Question: So I'm working on a node.js game server application at the moment, and I've hit a bit of a wall here. My issue is that I'm using socket.io to accept inbound connections from game clients. These clients might be connected to one of several Zones or areas of the game world.
The basic architecture is displayed below. The master process forks a child process for each Zone of the game which runs the Zone Manager process; a process dedicated to maintaining the Zone data (3d models, positions of players/entities, etc). The master process then forks multiple "Communication Threads" for each Zone Manager it creates. These threads create an instance of socket.io and listen on the port for that Zone (multiple threads listening on a single port). These threads will handle the majority of the game logic in their own process as well as communicate with the database backing the game server. The only issue is that in some circumstances they may need to communicate with the Zone Manager to receive information about the Zone, players, etc.

As an example: A player wants to buy/sell/trade with a non-player character (NPC) in the Zone. The Zone Communication thread needs to ask the Zone Manager thread if the player is close enough to the NPC to make the trade before it allows the trade to take place.
The issue I'm running into here is that I was planning to make use of the node.js cluster functionality and use the 'send()' and 'on()' methods of the processes to handle passing messages back and forth. That would be fine except for one caveat I've run into with it. Since all child processes spun off with 'cluster.fork()' can only communicate with the "master" process. The node.js root process becomes a bottleneck for all communication. I ran some benchmarks on my system using a script that literally just bounced a message back and forth using the cluster's Inter-process Communication (IPC) and kept track of how many relays per second were being carried out. It seems that eventually node caps out at about 20k per second in terms of how many IPC's it can relay. This number was consistent on both a Phenom II 1.8ghz quad core laptop, and an FX-8350 4.0ghz 8-core desktop.
Now that sounds pretty decently high, except that this basically means that regardless of how many Zones or Communication Threads there are, all IPC is still bottlenecking through a single process that acts as a "relay" for the entire application. Which means that although it seems each individual thread can relay > 20k IPCs per second, the entire application as a whole will never relay more than that even if it were on some insane 32 core system since all the communication goes through a single thread.
So that's the problem I'm having. Now the dilemma. I've read a lot about the various other options out there and read like 20 different questions here on stack about this topic and I've seen a couple things popping up regularly:
<URL>
I'm actually running Redis on my server at the moment and using it as the socket.io datastore so that socket.io in multiple threads can share connection data so that a user can connect to any of N number of socket.io threads for their Zone so the server can sort of automatically load balance the incoming connections.
My concern with this is that it runs through the network stack. Hardly ideal for communication between multiple processes on the same server. I feel like the latency would be a major issue in the long run.
<URL>
I've never used this one for anything before, but I've been hearing a bit about it lately. Based on the reading I've done, I've found a lot of examples of people using it with TCP sockets, but there's not a lot of buzz about people using it for IPC. I was hoping perhaps someone here had worked with 0MQ for IPC before (possibly even in node.js?) and could shine some light on this option for me.
<URL>
Again I've never used this, but from what I've seen it looks like it's another option that is designed to work over TCP which means the network stack gets in the way again.
<URL>
Someone linked this in another question on here (which I can't seem to find again unfortunately). I've never even heard of it, and it looks like a very small solution that opens up and listens on UDP connections. Although this would probably still be faster than TCP options, we still have the network stack in the way right? I'm definitely like about a mile outside of my "programmer zone" as is here and well into the realm of networking/computer architecture stuff that I don't know much about lol
Anyway the bottom line is that I'm completely stuck here and have no idea what the best option would be for IPC in this scenario. I'm assuming at the moment that 0MQ is the best option of the ones I've listed above since it's the only one that seems to offer an "IPC" option for communication protocol which I presume means it's using a UNIX socket or something that's not going through the network stack, but I can't confirm that or anything.
I guess I'm just hoping some people here might know enough to point me in the right direction or tell me I'm already headed there. The project I'm working on is a multiplayer game server designed to work "out of the box" with a multiplayer game client both powering their 3D graphics/calculations with Three.js. The client and server will be made open source to everyone once I get them all working to my satisfaction, and I want to make sure that the architecture is as scalable as possible so people don't build a game on this and then go to scale up and end up hitting a wall.
Anyway thanks for your time if you actually read all this :)
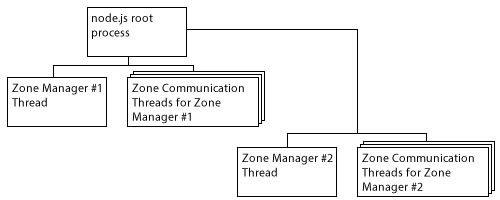
Answer: I think that 0MQ would be a very good choice, but I admit that I don't know the others :D
For 0MQ it's transparent what transport you decide to use, the library calls are the same. It's just about choosing particular endpoint (and thus transport) during the call to 'zmq_bind' and 'zmq_connect' at the beginning. There are basically 4 paths you may decide to take:
1. "inproc://<id>" - in-process communication endpoint between threads via memory
2. "ipc://<filepath>" - system-dependent inter-process communication endpoint
3. "tcp://<ip-address>" - clear
4. "pgm://..." or "epgm://..." - an endpoint for Pragmatic Reliable Multicast
So to put is simply, the higher in the list you are, the faster it is and the less problems considering latency and reliability you have to face. So you should try to keep as high as possible. Since your components are processes, you should go with the IPC transport, naturally. If you later on need to change something, you can just change the endpoint definition and you are fine.
Now what is in fact more important than the transport you choose is the socket type, or rather pattern you decide to use. You situation is a typical request-response kind of communication, so you can either do
1. Manager: REP socket, Threads: REQ socket; or
2. Manager: ROUTER, Threads: REQ or DEALER
The Threads would then connect their sockets to the single Manager socket assigned to them and that's all, they can start to send their requests and wait for responses. All they have to decide on is the path they use as the endpoint.
But to describe in details what all those socket types and patterns mean is definitely out of the scope of this post, but you can and should read more about it in the <URL>
Hope it helped a bit, cheers!